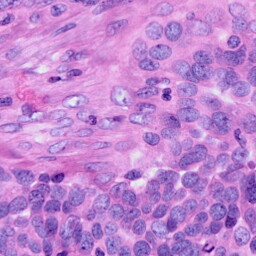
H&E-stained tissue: Ovarian